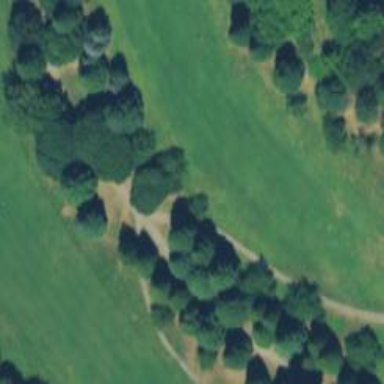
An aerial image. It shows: Path used for both walking and golf.